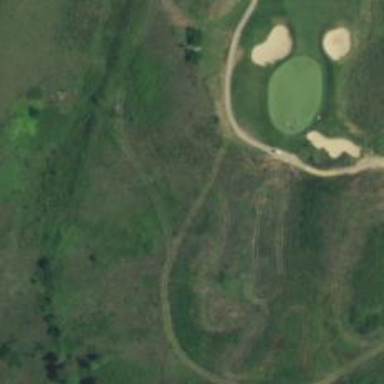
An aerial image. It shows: Path for golf carts.